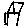
Label: house